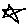
Label: star